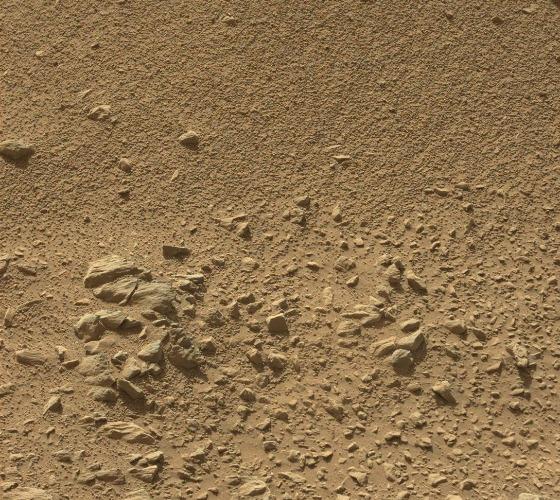
Terrain classes present: Bedrock, Gravel / Sand / Soil, Rock, Shadow